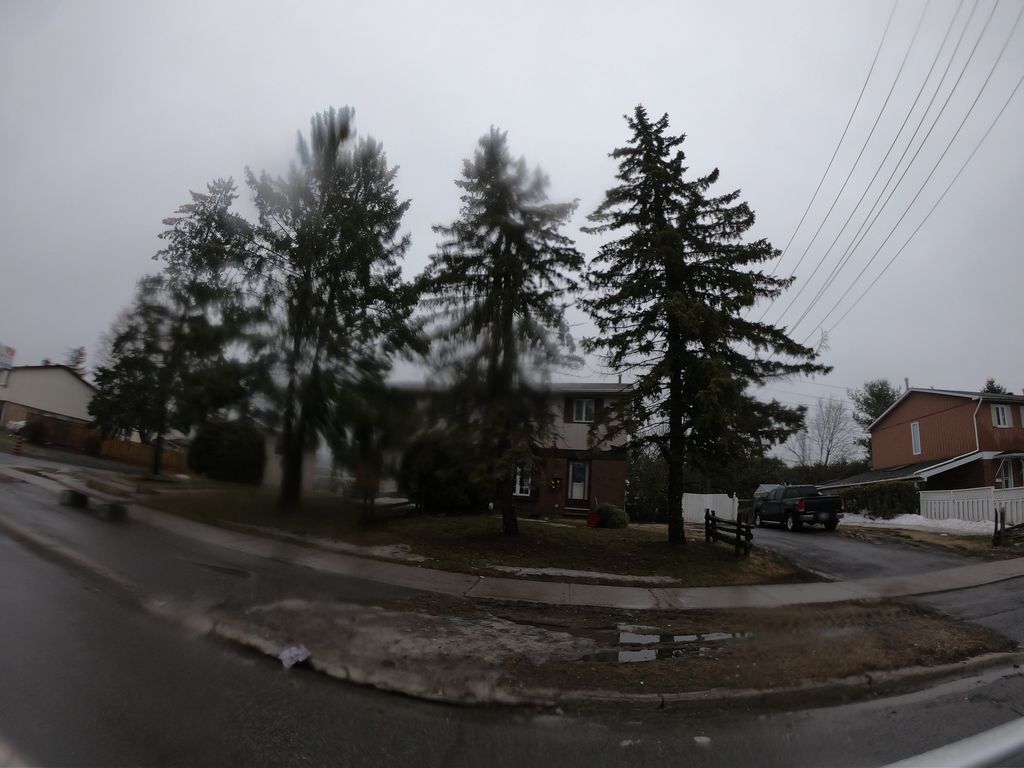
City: ottawa-gatineau